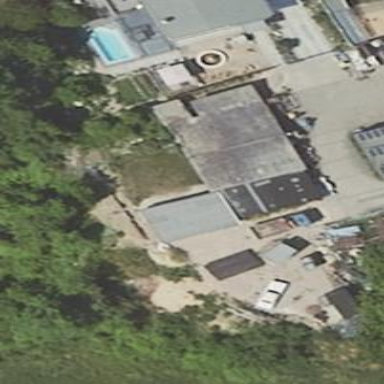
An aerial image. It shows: Shed building.